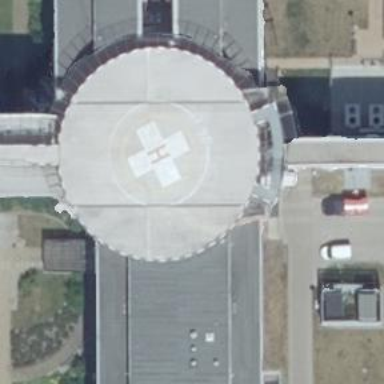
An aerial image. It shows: Helipad at the airport with metal surface.